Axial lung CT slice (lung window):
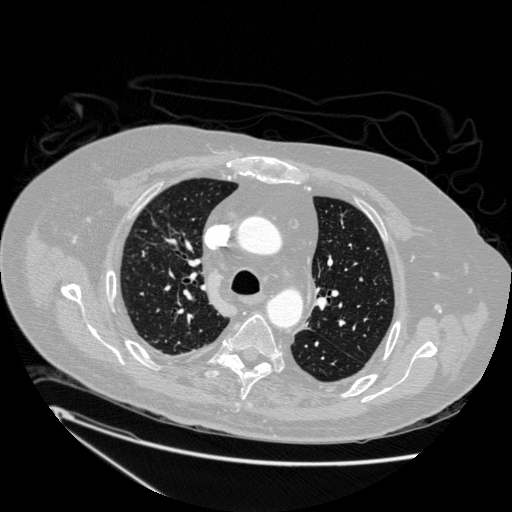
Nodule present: no